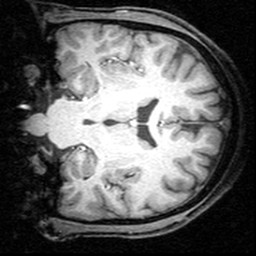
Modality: T1w
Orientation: coronal
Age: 26
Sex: male